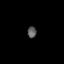
Tissue: prostate
Cell type: Myeloid cells
Senescence score: 0.7631
Nuclear area (px): 97
Mean DAPI intensity: 92.247